Aerial crown-view tile of a tropical tree (Barro Colorado Island, Panama), acquired 20241014:
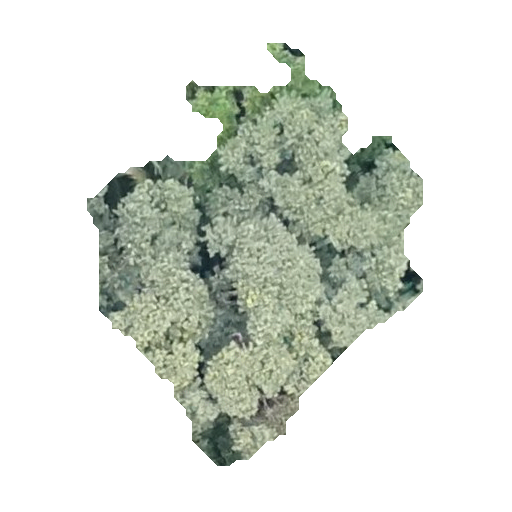
Species: Luehea seemannii
GBIF accepted scientific name: Luehea seemannii
Crown area: 125.043 m²